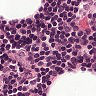
Metastatic tissue present: no